九年级 · 解析几何
如图, $A B$ 是 $\odot O$ 的直径, 弦 $C D$ 交 $A B$ 于点 $P, A P=2, B P=6, \angle A P C=30^{\circ}$, 则 $C D$ 的长为 ( )

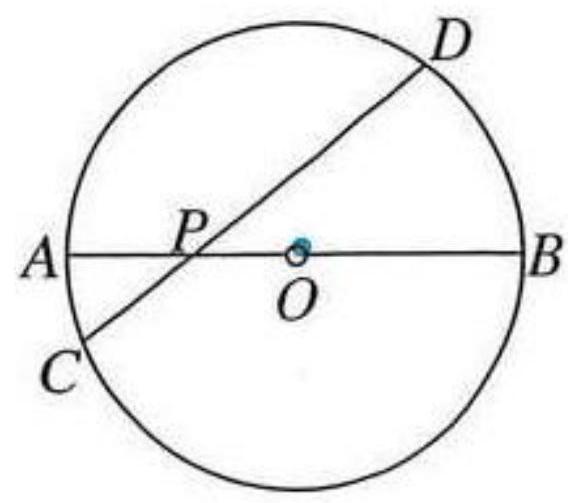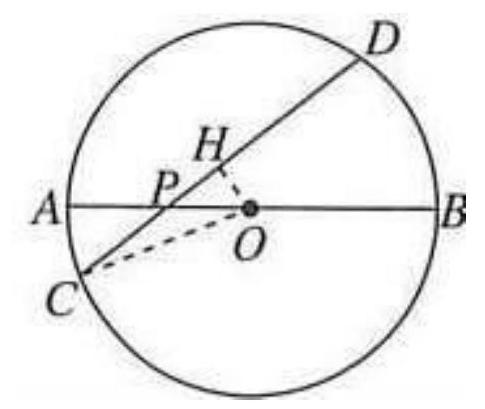
A. $\sqrt{15}$
B. $2 \sqrt{5}$
C. $2 \sqrt{15}$
D. 8

答案: C
解析: 如图, 过点 $O$ 作 $O H \perp C D$ 于点 $H$, 连结 $O C . \because O H \perp C D, \therefore C H=D H$.

$\because A P=2, B P=6, \therefore A B=8, \therefore O A=4, \therefore O P=O A-A P=2$.

在Rt $\triangle O P H$ 中, $\because \angle O P H=\angle A P C=30^{\circ}, \therefore O H=\frac{1}{2} O P=1$.

在Rt $\triangle O H C$ 中, $\because O C=4, O H=1, \therefore C H=\sqrt{O C^{2}-O H^{2}}=\sqrt{15}, \therefore C D=2 C H=2 \sqrt{15}$.